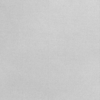
Label: dusty